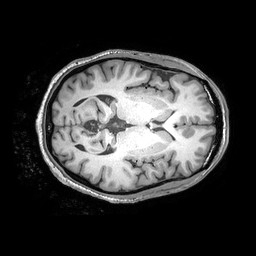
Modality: T1w
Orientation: axial
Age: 21
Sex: female
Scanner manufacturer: philips
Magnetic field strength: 3 T